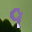
Label: 9